Question: I have a table where different participants are given multiple boxes of medicines on multiple days. I am trying to create a frequency table showing how much medicines have been distributed by the number of boxes to the participants.

The result I'm looking for is -
2 boxes = 1 (since only Lynda got a total of 2 boxes), 4 boxes = 2 (since Ryan and Rinky both got a total of 4 boxes after adding up the medicine boxes)
Please let me know what approach would be the best in this case.
Thanks for your help.
-Nams
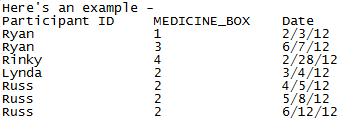
Answer: I think you want:
'''
SELECT t.SumOf, Count(t.[PARTICIPANT ID]) AS CountOf
FROM (SELECT Table1.[PARTICIPANT ID], Sum(Table1.MEDICINE_BOX) AS SumOf
FROM Table1
GROUP BY Table1.[PARTICIPANT ID]) AS t
GROUP BY t.SumOf;
'''
Where table1 is the name of your table.